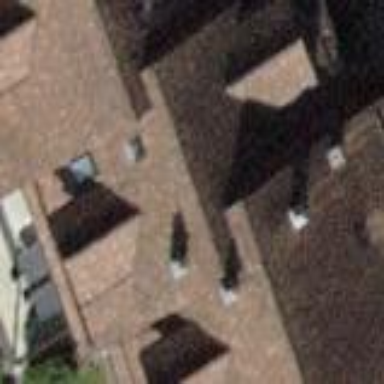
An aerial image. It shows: Residential building.